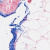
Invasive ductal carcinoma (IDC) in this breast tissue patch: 0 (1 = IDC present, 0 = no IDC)